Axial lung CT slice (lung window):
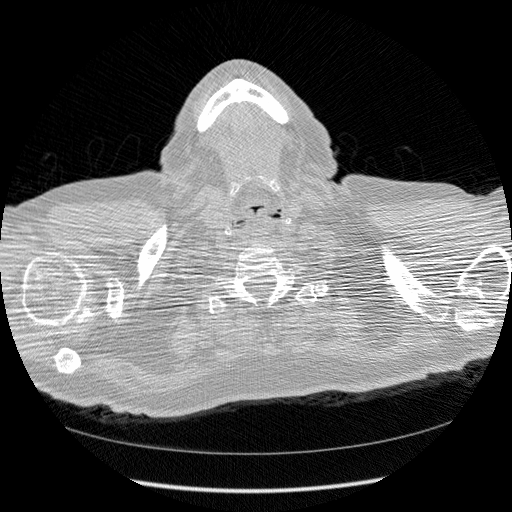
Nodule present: no